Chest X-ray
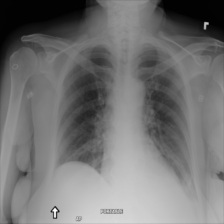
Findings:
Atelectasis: negative
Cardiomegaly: negative
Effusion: positive
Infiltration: negative
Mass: negative
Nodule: negative
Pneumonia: negative
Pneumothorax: negative
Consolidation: positive
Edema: negative
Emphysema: negative
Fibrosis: negative
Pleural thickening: negative
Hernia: negative